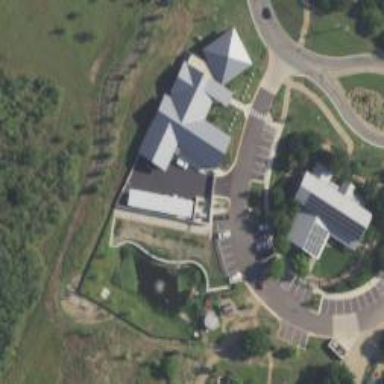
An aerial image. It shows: Police building.